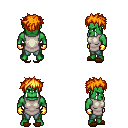
a pixel art fantasy rpg character, male body template, orc, green skin, white tunic, teal pants, light blonde bedhead hairstyle, gold gloves, brown slippers, four views (front, back, left, right), 2x2 character sprite sheet, small pixel art, hard edges, no anti-aliasing